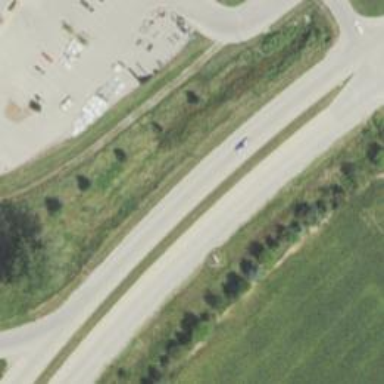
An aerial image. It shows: Secondary road.